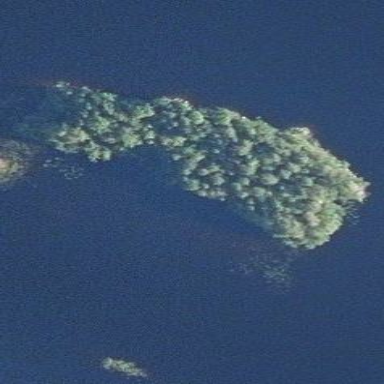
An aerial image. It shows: Islet.